Question: I have a window with a UserControl, that UserControl has an element.
If I move the mouse over the element inside the UserControl, I want that some other elements inside the Window to react (for example: hide them).

'''
<Window x:Class="WpfApplication4.MainWindow"
xmlns="http://schemas.microsoft.com/winfx/2006/xaml/presentation"
xmlns:x="http://schemas.microsoft.com/winfx/2006/xaml"
Title="MainWindow" Height="350" Width="525"
xmlns:local="clr-namespace:WpfApplication4"
>
<DockPanel>
<Grid Width="50" Height="50" Background="Yellow">
<Grid.Style>
<Style TargetType="Grid">
<Style.Triggers>
<!-- When hovering innerControl inside userControl this grid should become invisible, of course this doesn't work, it hides the element if I move the mouse over any part of the usercontrol-->
<DataTrigger Binding="{Binding userControl.IsMouseOver, ElementName=userControl}" Value="True">
<Setter Property="Visibility" Value="Collapsed" />
</DataTrigger>
</Style.Triggers>
</Style>
</Grid.Style>
</Grid>
<local:userControl x:Name="userControl" Width="300" Height="300"/>
</DockPanel>
'''
UserControl
'''
<UserControl x:Class="WpfApplication4.userControl"
xmlns="http://schemas.microsoft.com/winfx/2006/xaml/presentation"
xmlns:x="http://schemas.microsoft.com/winfx/2006/xaml"
xmlns:mc="http://schemas.openxmlformats.org/markup-compatibility/2006"
xmlns:d="http://schemas.microsoft.com/expression/blend/2008"
mc:Ignorable="d"
d:DesignHeight="300" d:DesignWidth="300"
Background="Red"
>
<Grid>
<Grid x:Name="innerControl" Background="Blue" Width="100" Height="100"/>
</Grid>
'''
'''
public partial class userControl : UserControl
{
public userControl()
{
InitializeComponent();
}
//This is far from working
public new bool IsMouseOver
{
get { return (bool)GetValue(IsMouseOverProperty); }
set { SetValue(IsMouseOverProperty, value); }
}
public new static readonly DependencyProperty IsMouseOverProperty =
Border.IsMouseOverProperty.AddOwner(typeof(Border));
}
'''
I know I have to use Dependency Properties, but I can't adapt the examples I have found to this problem.
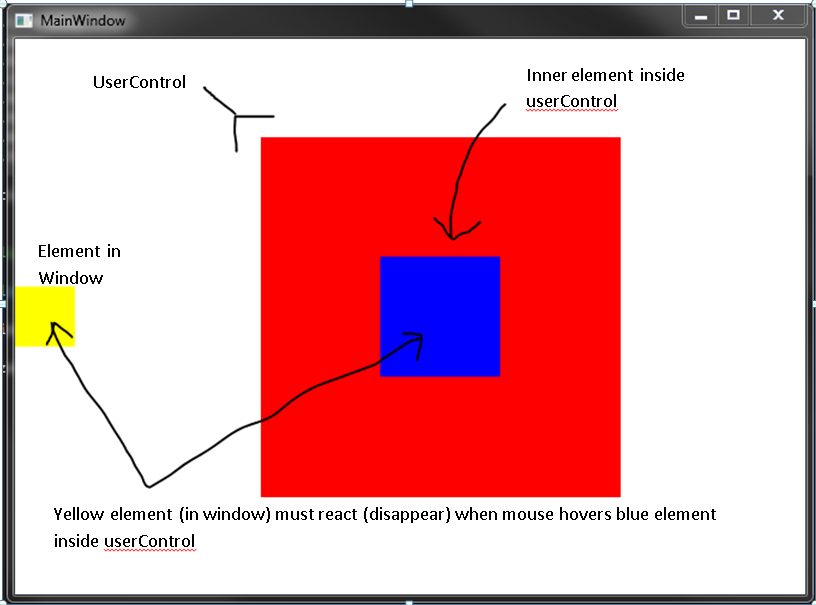
Answer: Just in case anyone cares, here's the solution
Adapted from this answer: <URL>
Expose child controls properties in UserControl:
'''
public partial class userControl : UserControl
{
public userControl()
{
InitializeComponent();
DependencyPropertyDescriptor descriptor = DependencyPropertyDescriptor.FromProperty(FrameworkElement.IsMouseOverProperty, typeof(FrameworkElement));
descriptor.AddValueChanged(this.innerControl, new EventHandler(OnIsMouseOverChanged));
}
// Dependency Property Declaration
private static DependencyPropertyKey ElementIsMouseOverPropertyKey = DependencyProperty.RegisterReadOnly("ElementIsMouseOver", typeof(bool),typeof(userControl), new PropertyMetadata());
public static DependencyProperty ElementIsMouseOverProperty = ElementIsMouseOverPropertyKey.DependencyProperty;
public bool ElementIsMouseOver
{
get { return (bool)GetValue(ElementIsMouseOverProperty); }
}
private void SetIsMouseOver(bool value)
{
SetValue(ElementIsMouseOverPropertyKey, value);
}
// Dependency Property Callback
// Called when this.MyElement.ActualWidth is changed
private void OnIsMouseOverChanged(object sender, EventArgs e)
{
this.SetIsMouseOver(this.innerControl.IsMouseOver);
}
}
'''
Use like this:
'''
<Window x:Class="WpfApplication4.MainWindow"
...
xmlns:local="clr-namespace:WpfApplication4"
>
<DockPanel>
<Grid DockPanel.Dock="Left" Width="100" Height="100" Background="Yellow">
<Grid.Style>
<Style TargetType="Grid">
<Style.Triggers>
<DataTrigger Binding="{Binding ElementIsMouseOver, ElementName=userControl}" Value="True">
<Setter Property="Visibility" Value="Collapsed"/>
</DataTrigger>
</Style.Triggers>
</Style>
</Grid.Style>
</Grid>
<local:userControl x:Name="userControl" Width="300" Height="300"/>
</DockPanel>
'''